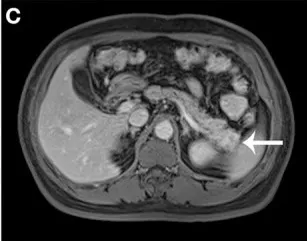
Post-contrast MRI. , the portal.
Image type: radiology (mri)